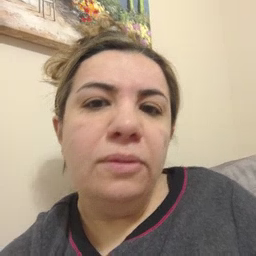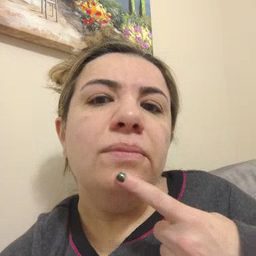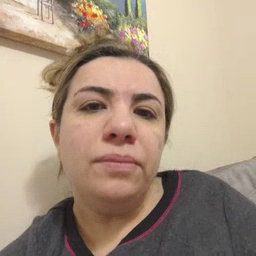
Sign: say